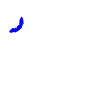
Particle: electron